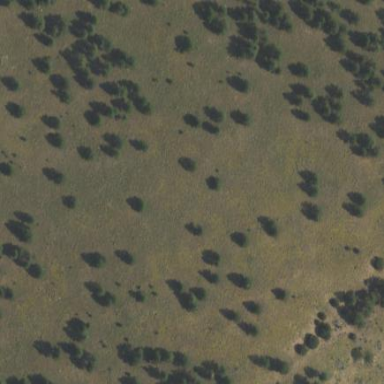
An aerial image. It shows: Woodland filled with evergreen needle-leaved trees.